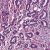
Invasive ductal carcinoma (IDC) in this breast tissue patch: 1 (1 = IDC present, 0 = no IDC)